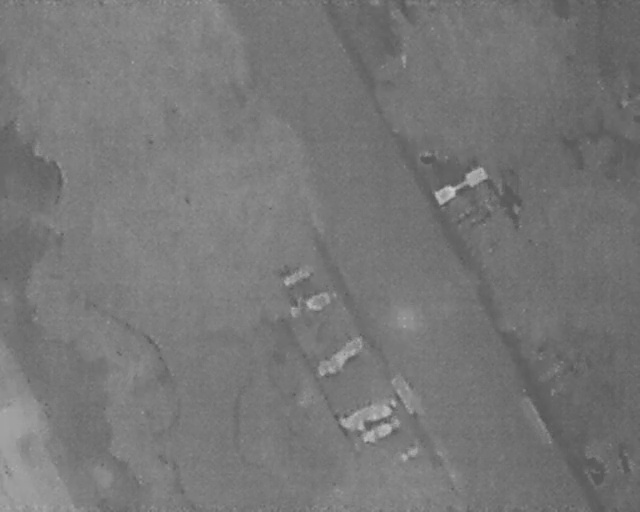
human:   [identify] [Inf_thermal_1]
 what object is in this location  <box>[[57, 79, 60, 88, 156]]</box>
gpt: <ref>1 medium bicycle at the bottom</ref>

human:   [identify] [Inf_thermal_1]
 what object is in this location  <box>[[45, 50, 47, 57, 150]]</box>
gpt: <ref>1 medium bicycle at the center</ref>

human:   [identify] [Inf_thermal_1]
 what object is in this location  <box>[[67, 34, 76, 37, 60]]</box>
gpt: <ref>1 large bicycle at the right</ref>